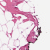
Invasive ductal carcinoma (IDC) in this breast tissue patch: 0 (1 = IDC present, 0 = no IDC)